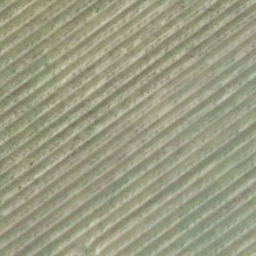
Label: agricultural